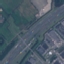
Land use / land cover class: Highway